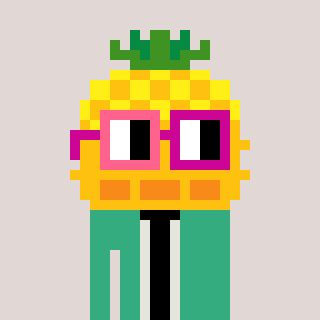
a pixel art character with square pink and red glasses, a pineapple-shaped head and a teal-colored body on a warm background